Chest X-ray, PA view. Patient: 51 years old, sex F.
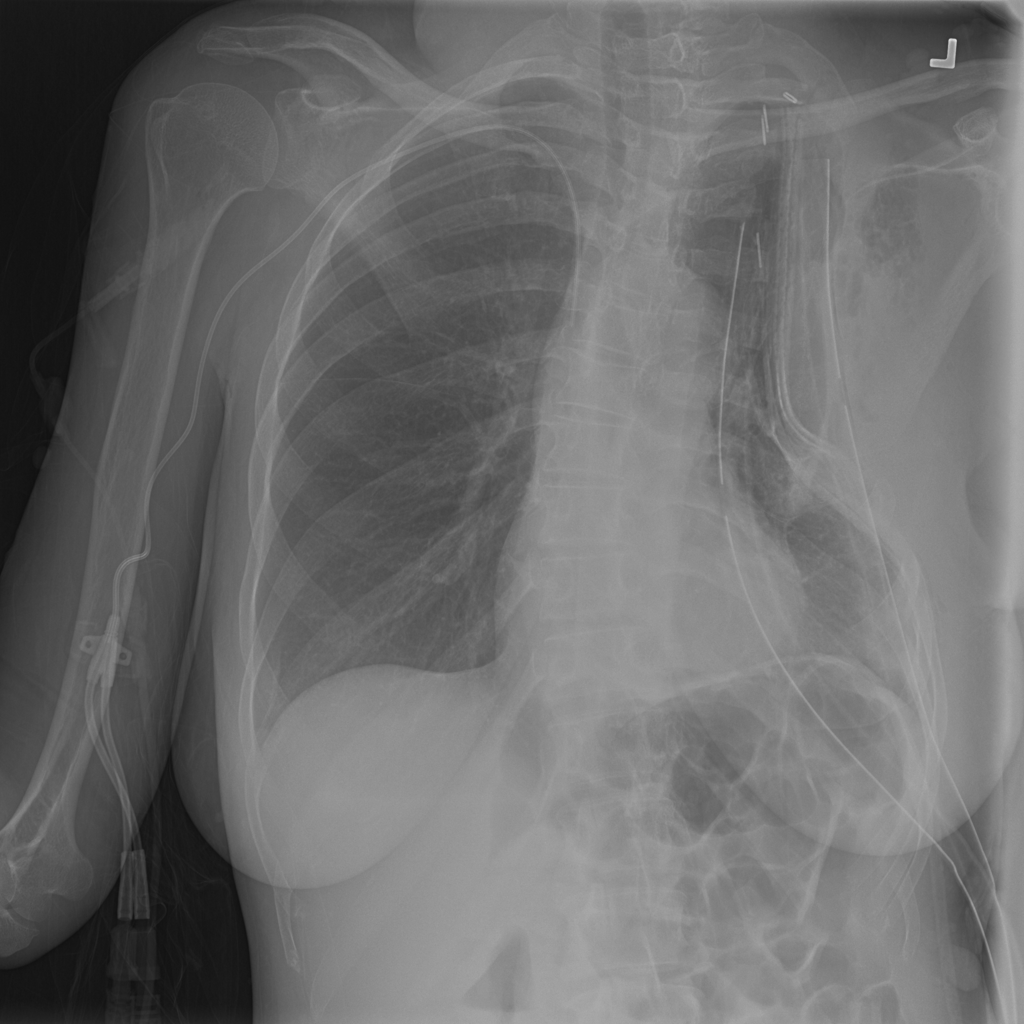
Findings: Emphysema, Mass, Pneumothorax